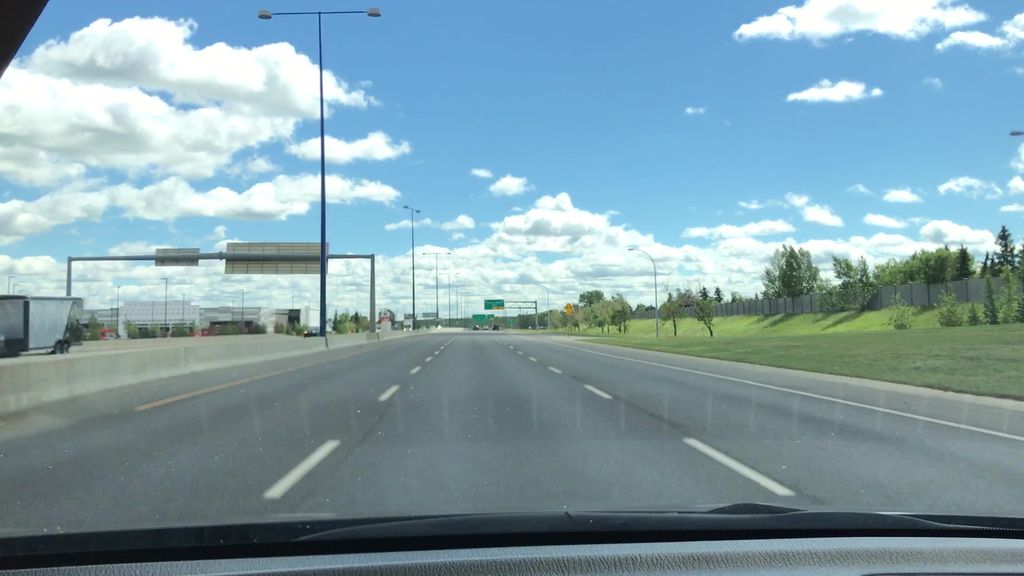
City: edmonton